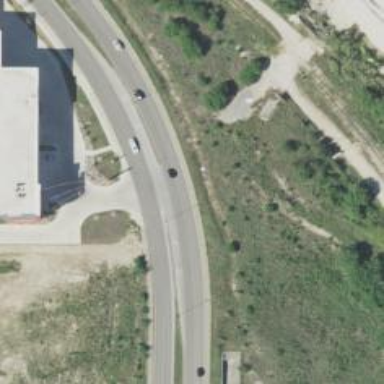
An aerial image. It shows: Tertiary_link road with asphalt surface.